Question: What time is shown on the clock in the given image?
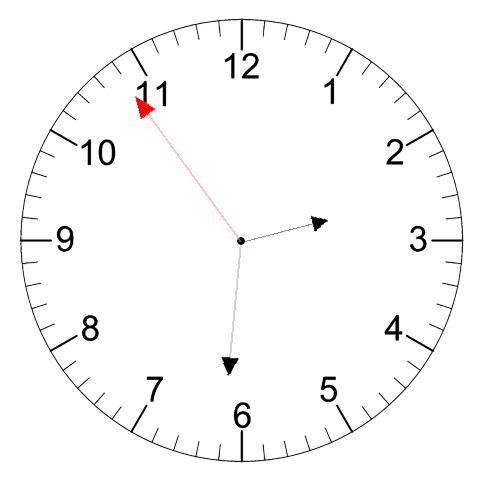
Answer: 02:30:54